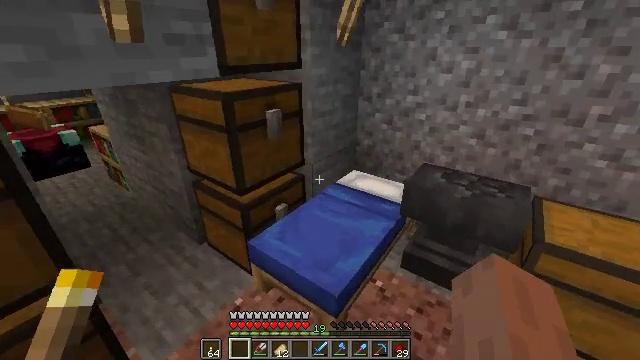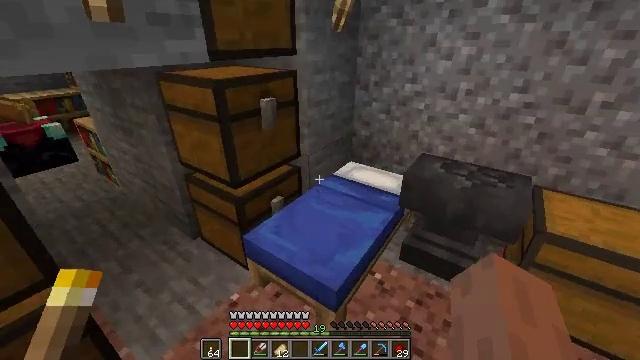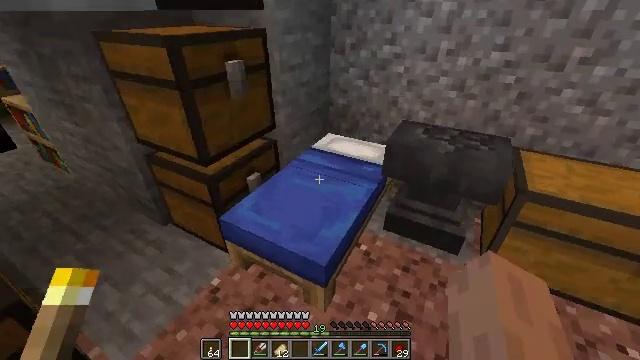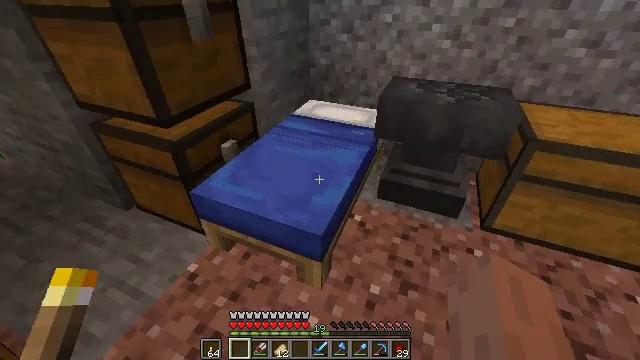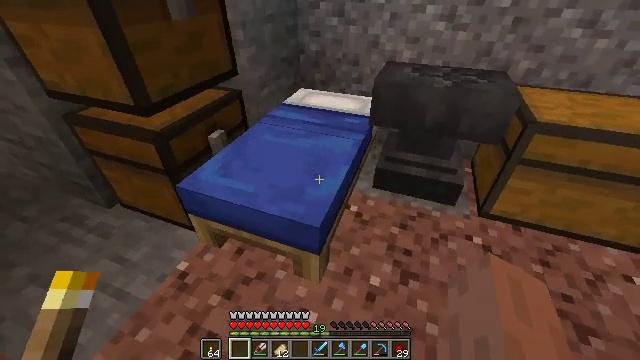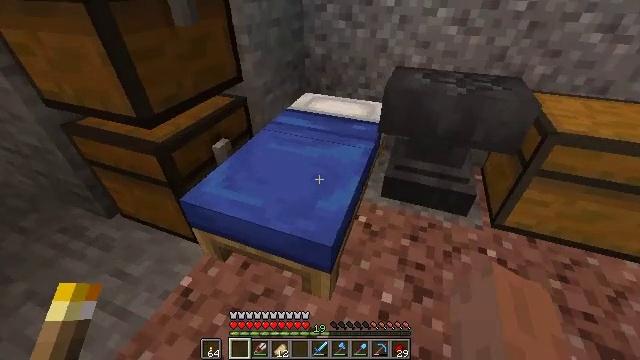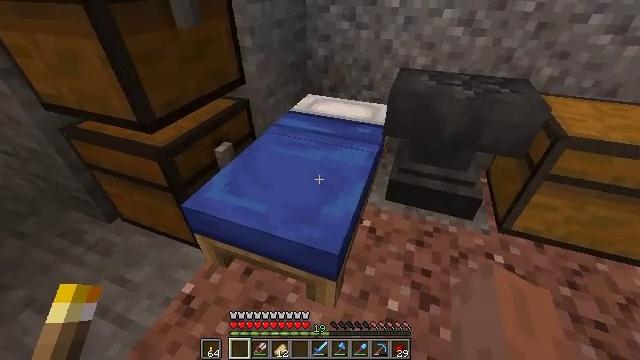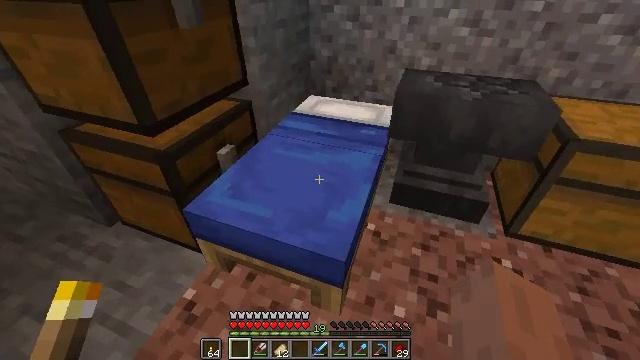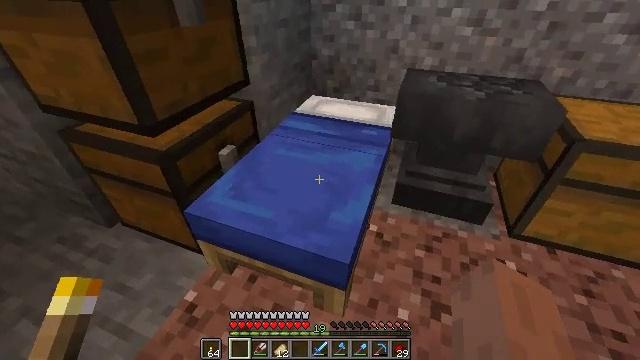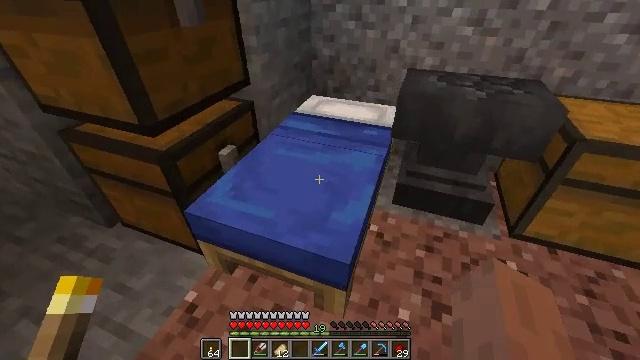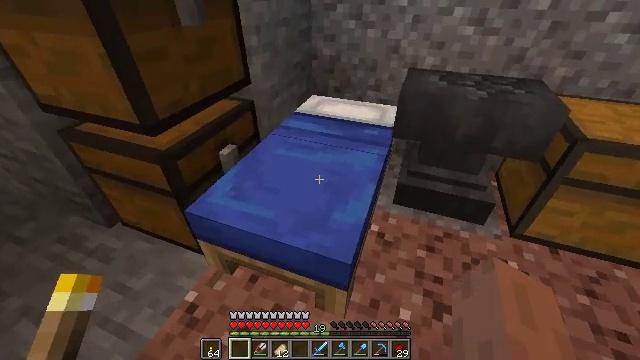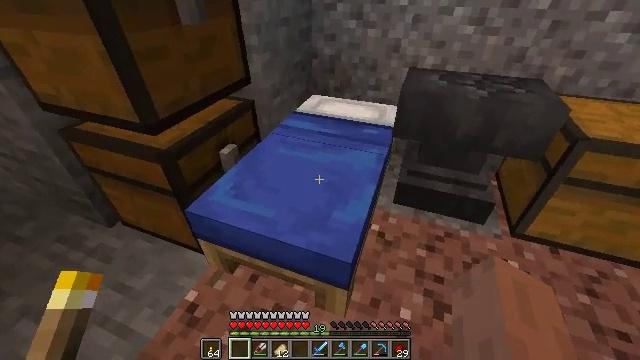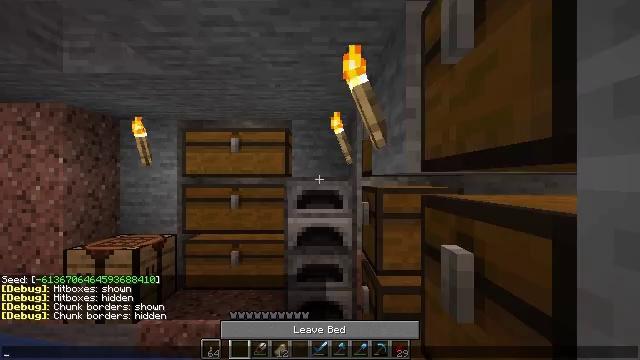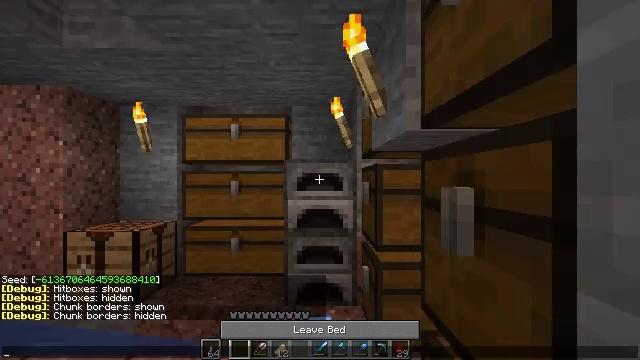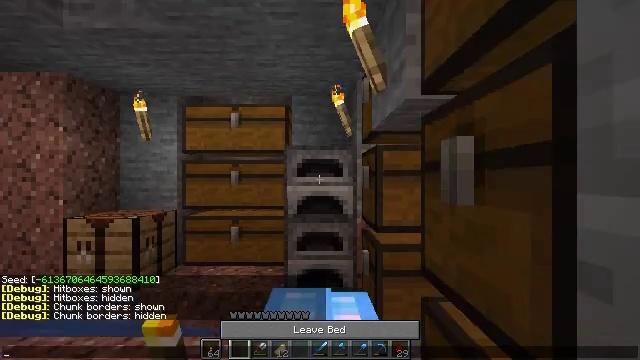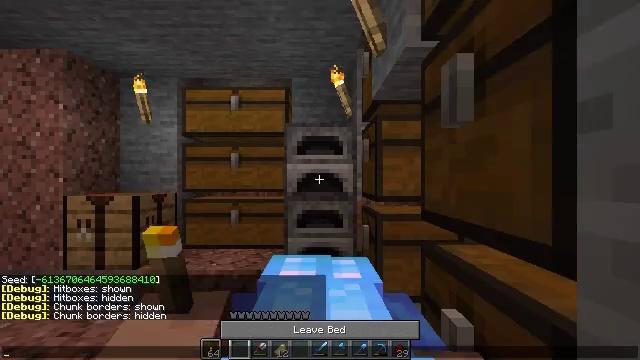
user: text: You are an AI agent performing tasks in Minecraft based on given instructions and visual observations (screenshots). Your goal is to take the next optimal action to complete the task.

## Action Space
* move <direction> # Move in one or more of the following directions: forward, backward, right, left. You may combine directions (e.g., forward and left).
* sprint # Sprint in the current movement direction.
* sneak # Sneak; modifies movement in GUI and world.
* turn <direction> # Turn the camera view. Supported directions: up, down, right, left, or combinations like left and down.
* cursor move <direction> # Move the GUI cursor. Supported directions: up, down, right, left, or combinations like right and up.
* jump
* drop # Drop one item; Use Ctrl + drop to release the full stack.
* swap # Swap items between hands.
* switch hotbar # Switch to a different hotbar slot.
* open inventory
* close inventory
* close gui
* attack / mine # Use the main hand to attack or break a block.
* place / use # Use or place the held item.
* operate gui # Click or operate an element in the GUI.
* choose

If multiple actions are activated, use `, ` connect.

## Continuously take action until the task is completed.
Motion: motion action
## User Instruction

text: Smelt sand for glass using a furnace.
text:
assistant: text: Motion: move forward, turn right and down, jump
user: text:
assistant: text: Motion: turn right and down
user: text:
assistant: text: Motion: turn right and down
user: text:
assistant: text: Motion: turn right and down
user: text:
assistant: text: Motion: no_op
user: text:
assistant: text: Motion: use / place
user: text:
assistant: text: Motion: use / place
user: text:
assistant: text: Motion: use / place
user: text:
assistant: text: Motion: use / place
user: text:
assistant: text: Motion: use / place
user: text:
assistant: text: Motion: no_op
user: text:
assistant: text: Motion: no_op
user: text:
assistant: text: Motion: open gui
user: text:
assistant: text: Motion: no_op
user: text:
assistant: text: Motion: no_op
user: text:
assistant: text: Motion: no_op
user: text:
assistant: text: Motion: no_op
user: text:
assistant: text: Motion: no_op
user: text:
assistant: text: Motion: no_op
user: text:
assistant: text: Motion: no_op
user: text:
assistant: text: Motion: no_op
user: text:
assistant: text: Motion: no_op
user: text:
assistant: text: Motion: no_op
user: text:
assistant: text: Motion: no_op
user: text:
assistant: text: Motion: no_op
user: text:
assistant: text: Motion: no_op
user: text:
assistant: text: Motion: no_op
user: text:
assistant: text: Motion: no_op
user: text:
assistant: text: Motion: no_op
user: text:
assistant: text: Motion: no_op